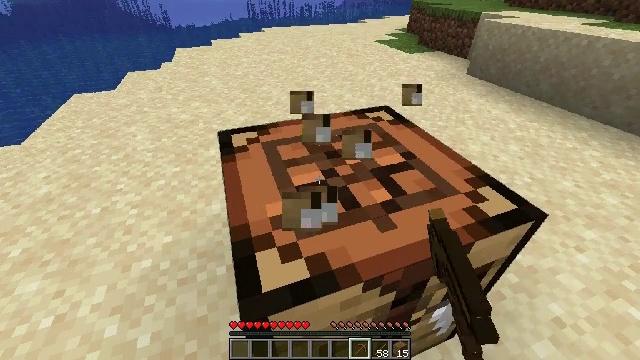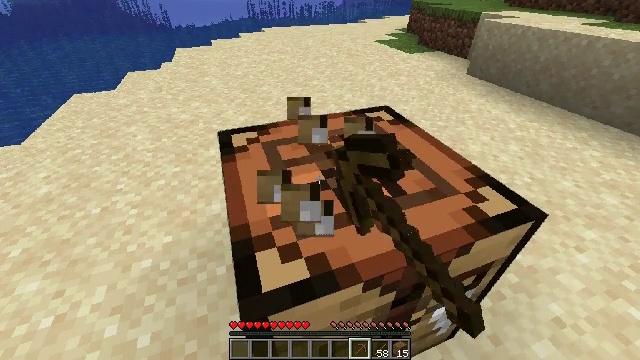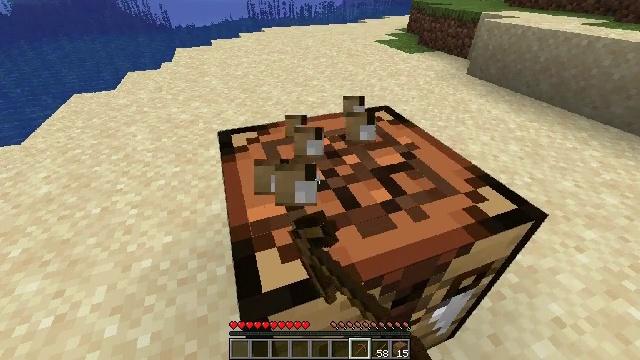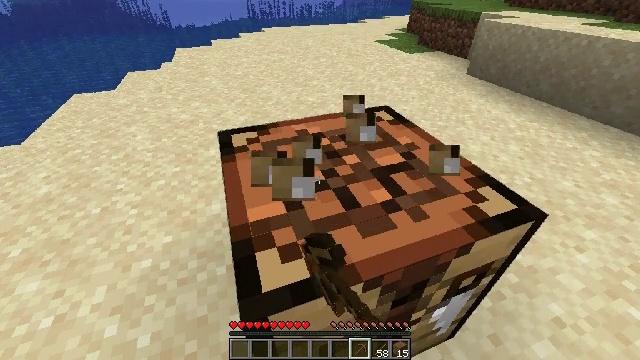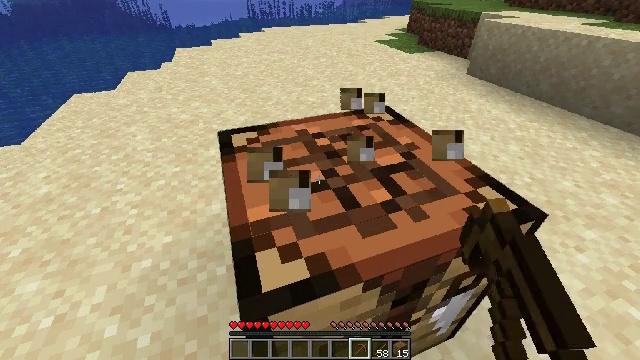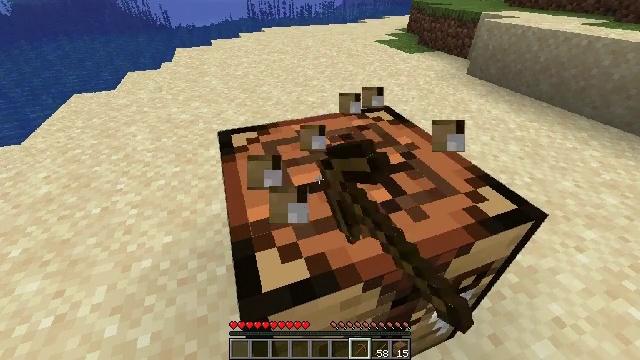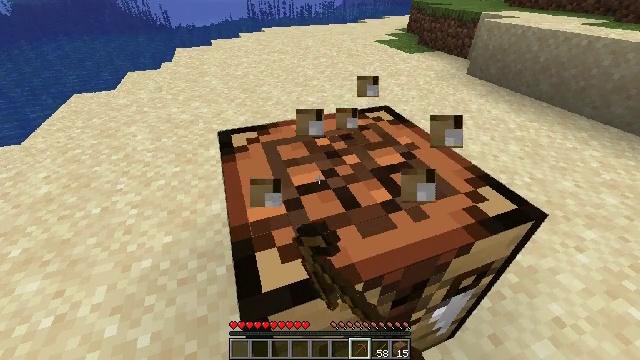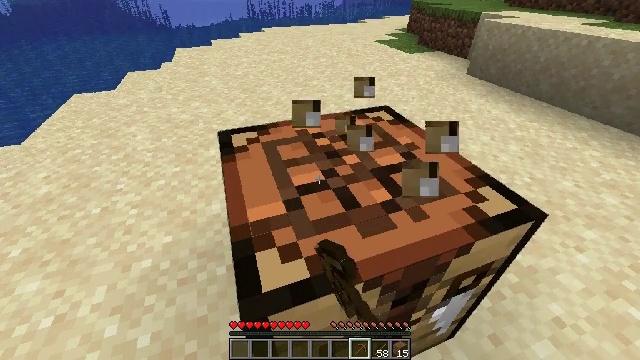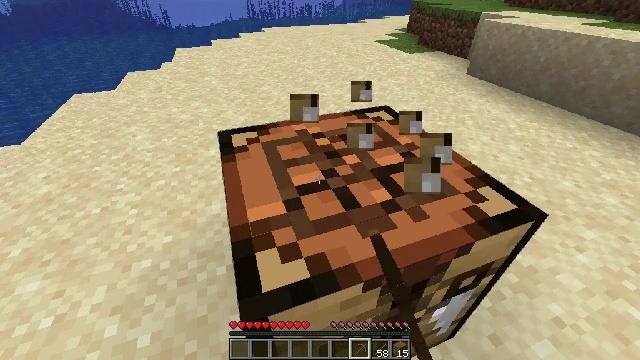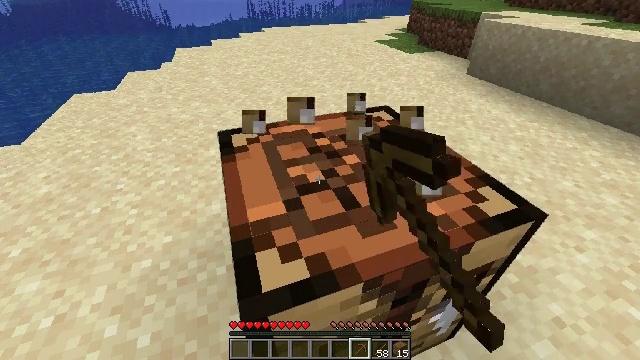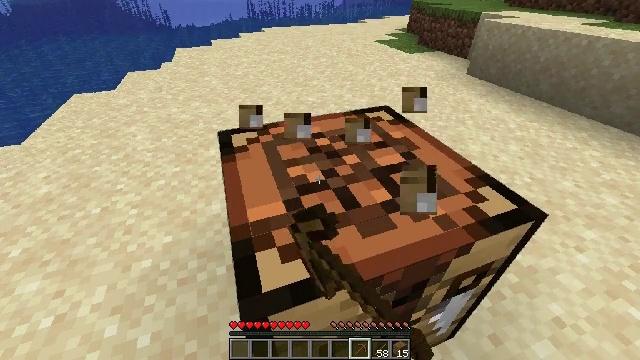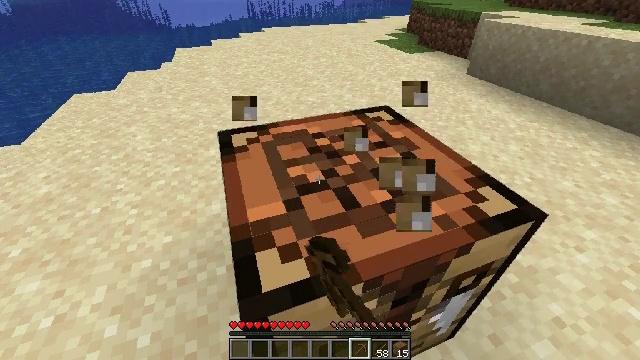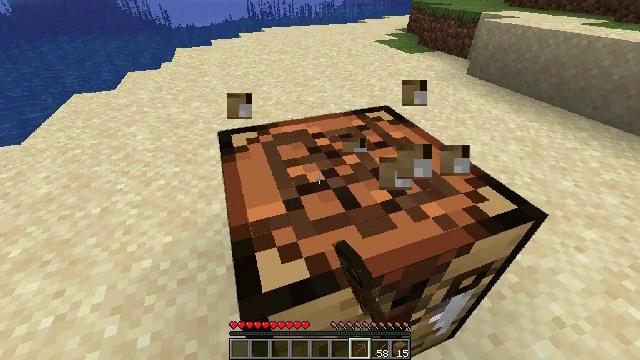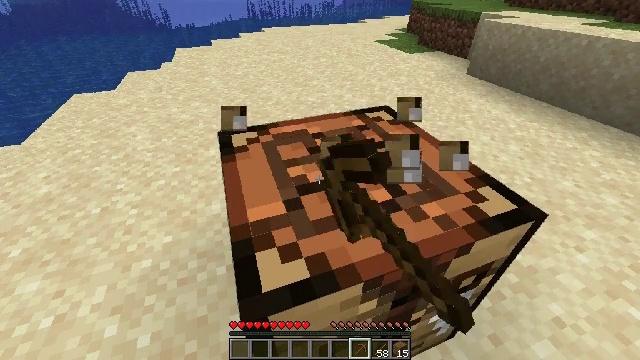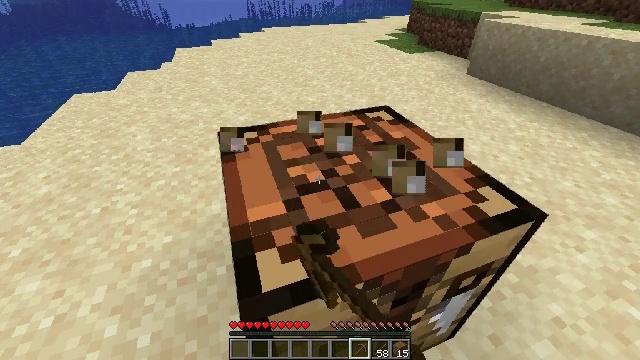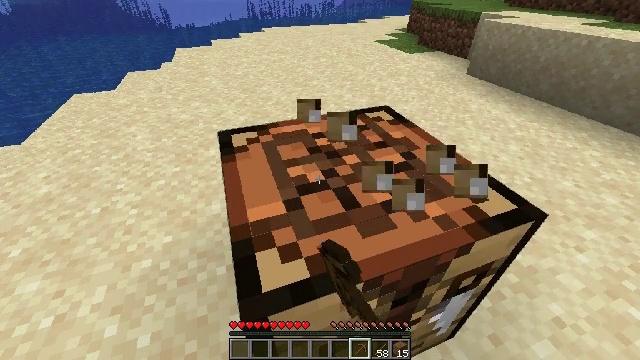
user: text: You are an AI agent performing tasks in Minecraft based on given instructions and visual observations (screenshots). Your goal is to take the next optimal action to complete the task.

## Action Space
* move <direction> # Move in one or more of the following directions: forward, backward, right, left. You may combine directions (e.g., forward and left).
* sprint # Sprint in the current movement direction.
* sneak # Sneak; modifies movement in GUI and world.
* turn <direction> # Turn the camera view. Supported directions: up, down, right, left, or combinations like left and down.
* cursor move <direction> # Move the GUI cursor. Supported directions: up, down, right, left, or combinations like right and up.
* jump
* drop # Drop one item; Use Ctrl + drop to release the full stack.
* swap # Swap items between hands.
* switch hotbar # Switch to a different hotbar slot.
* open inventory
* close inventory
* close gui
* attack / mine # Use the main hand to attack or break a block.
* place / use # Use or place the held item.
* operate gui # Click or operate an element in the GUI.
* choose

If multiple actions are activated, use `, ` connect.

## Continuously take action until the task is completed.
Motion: motion action
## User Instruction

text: Put back the crafting table.
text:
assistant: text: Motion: attack / mine
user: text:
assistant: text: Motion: attack / mine
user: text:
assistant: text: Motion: attack / mine
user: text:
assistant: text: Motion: attack / mine
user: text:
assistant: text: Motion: attack / mine
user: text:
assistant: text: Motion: attack / mine
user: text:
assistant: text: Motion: attack / mine
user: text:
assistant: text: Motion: attack / mine
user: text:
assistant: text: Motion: attack / mine
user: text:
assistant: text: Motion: attack / mine
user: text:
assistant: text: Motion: attack / mine
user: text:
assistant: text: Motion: attack / mine
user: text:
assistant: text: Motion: attack / mine
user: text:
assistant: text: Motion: attack / mine
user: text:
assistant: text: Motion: attack / mine
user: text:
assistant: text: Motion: attack / mine
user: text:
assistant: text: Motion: attack / mine
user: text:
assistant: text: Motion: attack / mine
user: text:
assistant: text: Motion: attack / mine
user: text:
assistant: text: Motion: attack / mine
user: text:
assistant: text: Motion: attack / mine
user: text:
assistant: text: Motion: attack / mine
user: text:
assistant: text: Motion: attack / mine
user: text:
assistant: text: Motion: attack / mine
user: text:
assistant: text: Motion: attack / mine
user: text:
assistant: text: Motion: attack / mine
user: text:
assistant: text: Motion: attack / mine
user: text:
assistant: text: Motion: attack / mine
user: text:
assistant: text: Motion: attack / mine
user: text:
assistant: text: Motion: attack / mine